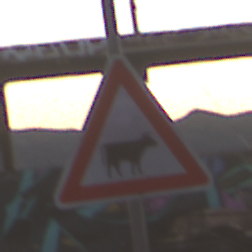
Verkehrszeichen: ViehtriebLinks
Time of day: SunriseSunset
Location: Outdoor (Suburban)
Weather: PartlyCloudy
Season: NotSpecified
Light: Natural